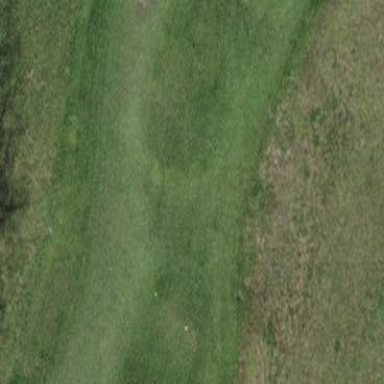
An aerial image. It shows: Golf tee area covered with grass.